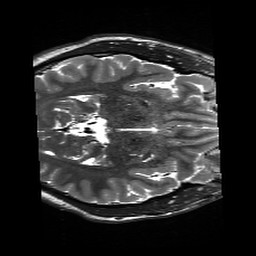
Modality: T2w
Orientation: axial
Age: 23
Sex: male
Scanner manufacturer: siemens
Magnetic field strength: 3 T
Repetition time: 13.52 s
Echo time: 0.088 s